Question:
I am working in an android application and I want to place an 'ImageView' in a particular position in my view. For that I applied the particular code and worked successfully :
'''
ImageView image = (ImageView) findViewById(R.id.imageView1);
Bitmap bMap = BitmapFactory.decodeResource(getResources(), R.drawable.mrng);
Matrix mat = new Matrix();
mat.postRotate(350);
Bitmap bMapRotate = Bitmap.createBitmap(bMap, 0, 0, bMap.getWidth(),bMap.getHeight(), mat, true);
image.setImageBitmap(bMapRotate);
'''
Now I want to set a border to this image. For that I made a an shape xml and I have set as the background of the image view.
'''
<?xml version="1.0" encoding="UTF-8"?>
<shape xmlns:android="http://schemas.android.com/apk/res/android">
<solid android:color="#FFFFFF" />
<stroke android:width="3dp" android:color="#000000" />
</shape>
'''
But when I gave the background of the image view the shape it does not give the correct output.please help me.
I do not want a border around the ImageView, but rather border around the rotated image.
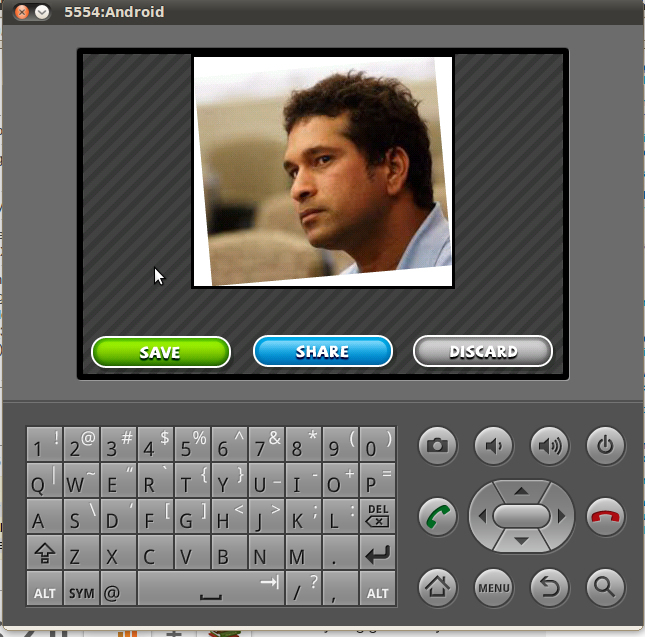
Answer: I'm completely rewriting my answer based on the clarification of the question. Here's how I achieved what you want. The idea is to draw the frame and then rotate:
'''
ImageView image = (ImageView) findViewById(R.id.TestImage);
Bitmap bMap = BitmapFactory.decodeResource(getResources(), R.drawable.image);
final int BORDER_WIDTH = 3;
final int BORDER_COLOR = Color.BLACK;
Bitmap res = Bitmap.createBitmap(bMap.getWidth() + 2 * BORDER_WIDTH,
bMap.getHeight() + 2 * BORDER_WIDTH,
bMap.getConfig());
Canvas c = new Canvas(res);
Paint p = new Paint();
p.setColor(BORDER_COLOR);
c.drawRect(0, 0, res.getWidth(), res.getHeight(), p);
p = new Paint(Paint.FILTER_BITMAP_FLAG);
c.drawBitmap(bMap, BORDER_WIDTH, BORDER_WIDTH, p);
Matrix mat = new Matrix();
mat.postRotate(350);
Bitmap bMapRotate = Bitmap.createBitmap(res, 0, 0, res.getWidth(), res.getHeight(), mat, true);
image.setImageBitmap(bMapRotate);
'''
And here's the screenshot of the result: